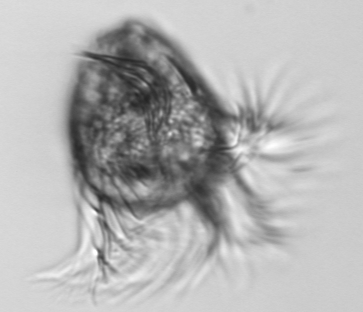
Label: Pelagostrobilidium